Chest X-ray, PA view. Patient: 49 years old, sex M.
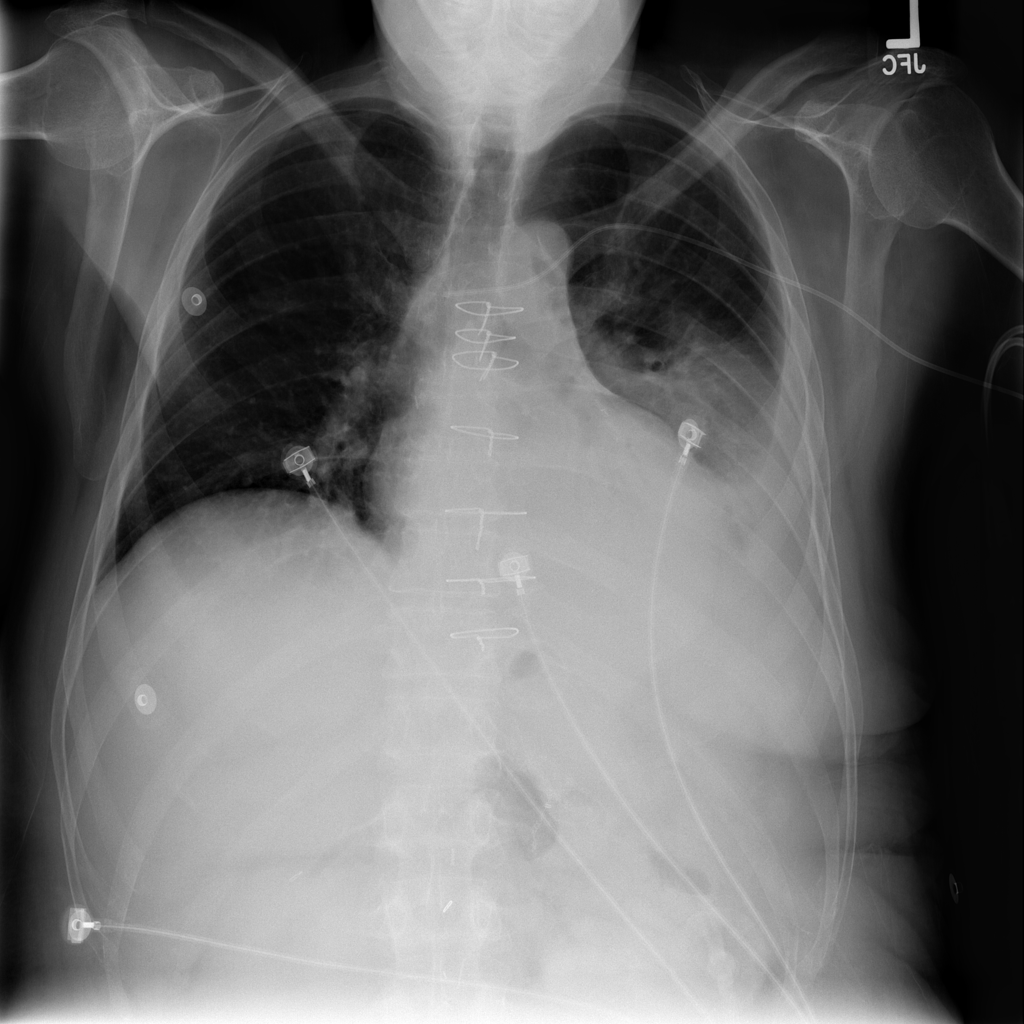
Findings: Atelectasis, Effusion